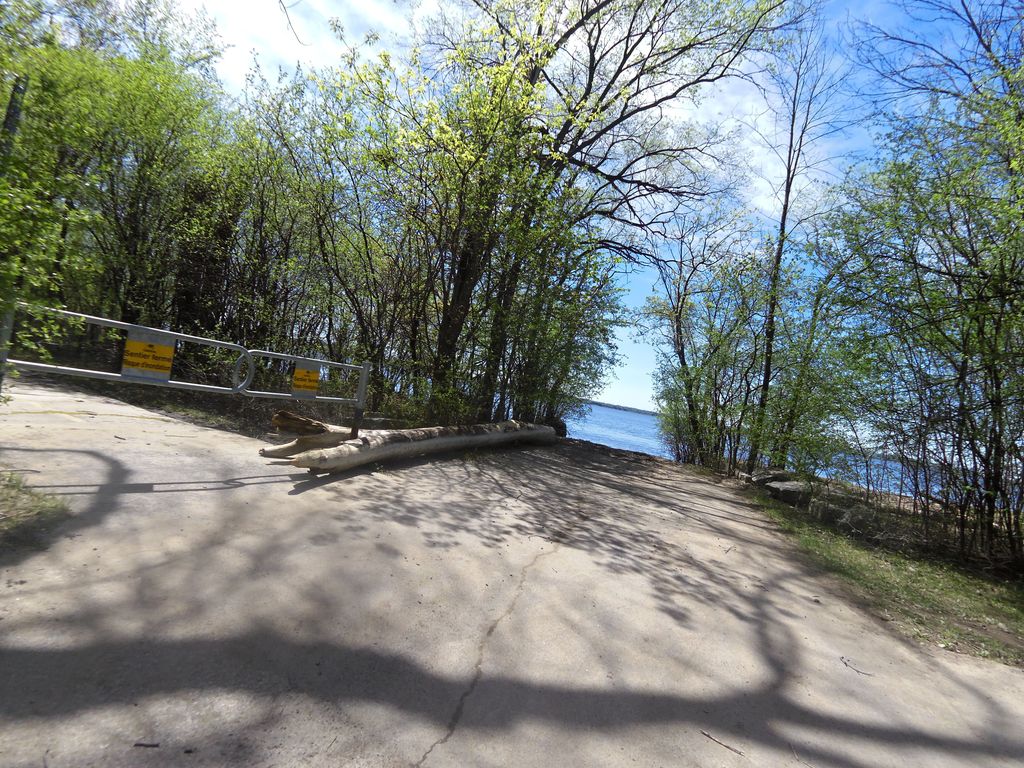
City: ottawa-gatineau